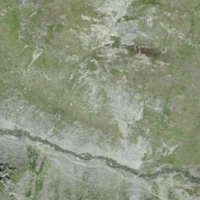
EUNIS habitat code: 31
Species observed at this site:
Rana temporaria